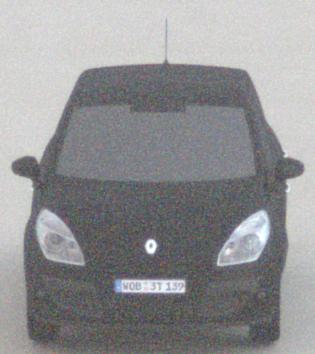
Make: Renault
Model: Scénic 1.6 16V 110
Detailed model: Scénic (III)
Model produced from: 2009/06
Model produced until: 2010/08
Doors: 5
Color: black
Road condition: dry road
Daytime: night
Contrast: low contrast